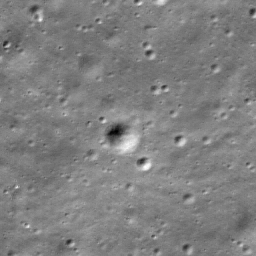
Host type: hard_negative
Lunar coordinates: latitude -52.815, longitude 128.32